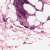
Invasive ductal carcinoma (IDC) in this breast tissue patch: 0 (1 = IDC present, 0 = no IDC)